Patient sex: F
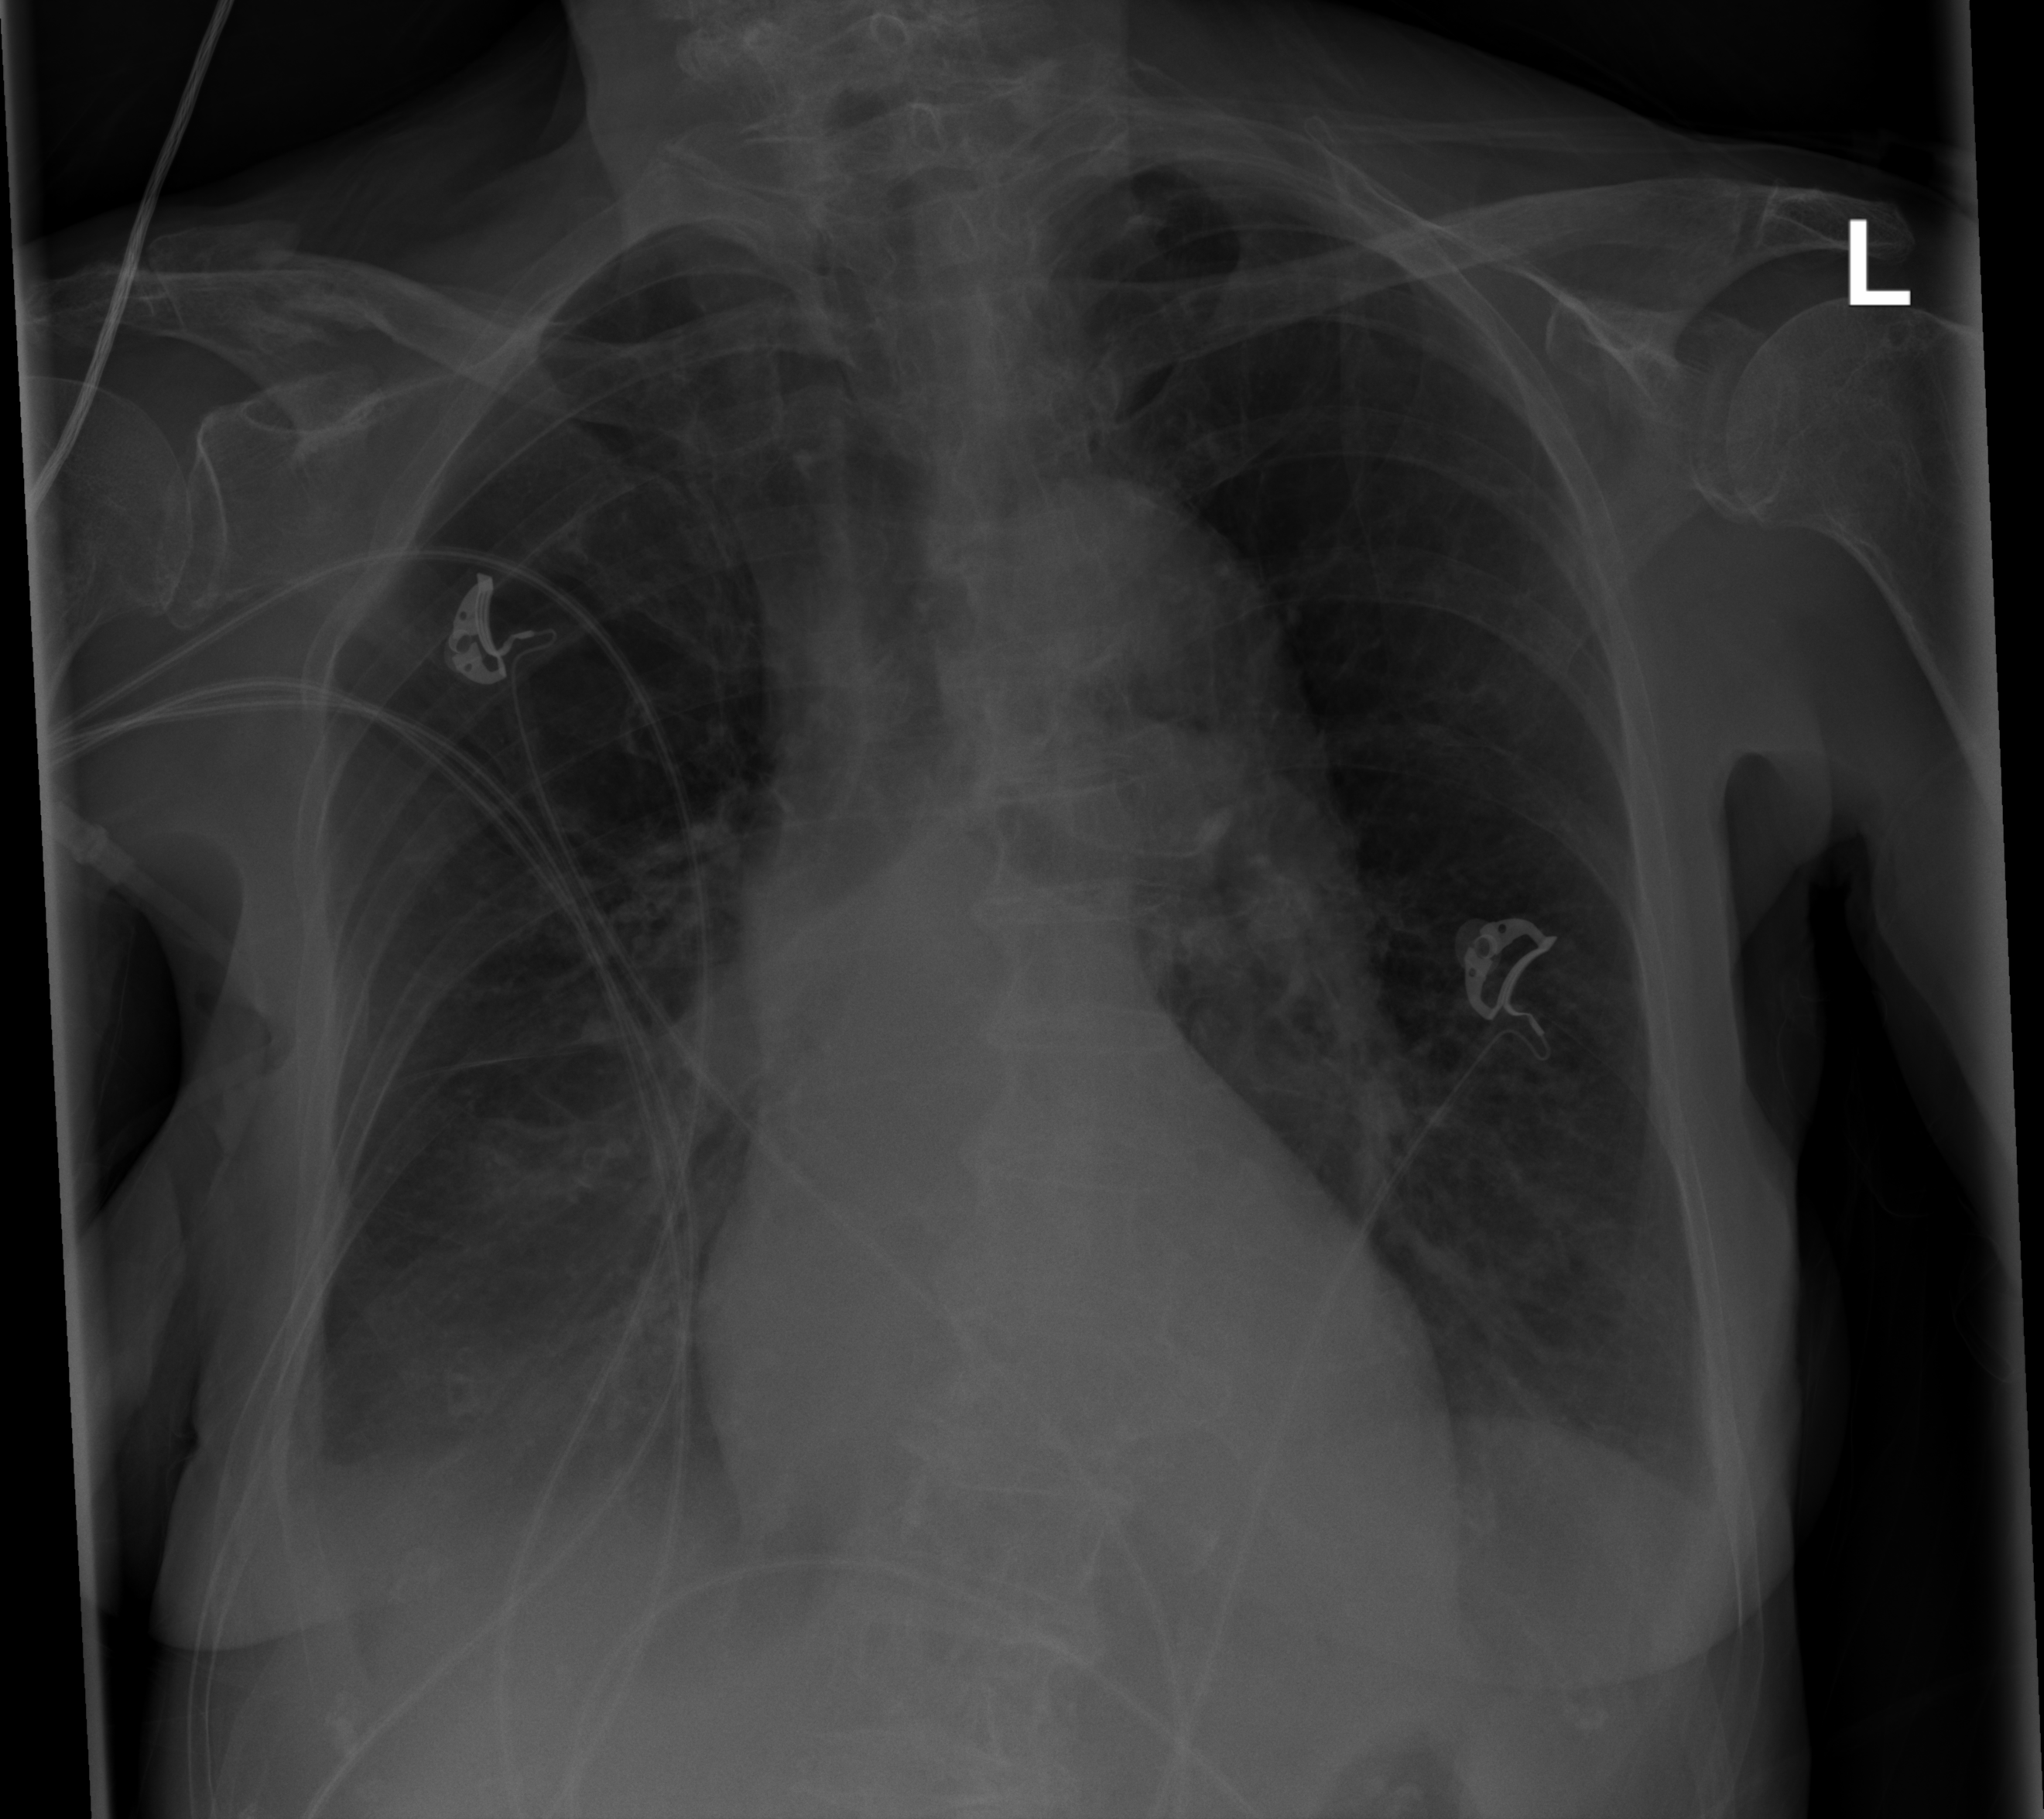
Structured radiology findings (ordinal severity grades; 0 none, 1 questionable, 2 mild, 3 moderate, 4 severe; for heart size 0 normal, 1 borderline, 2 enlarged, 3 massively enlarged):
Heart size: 2
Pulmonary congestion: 0
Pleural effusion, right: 2
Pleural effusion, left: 0
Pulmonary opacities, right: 2
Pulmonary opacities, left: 1
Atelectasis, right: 2
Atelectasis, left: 2